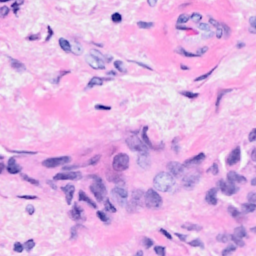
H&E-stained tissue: Breast